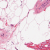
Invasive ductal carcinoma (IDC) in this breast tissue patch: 0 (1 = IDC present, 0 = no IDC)